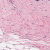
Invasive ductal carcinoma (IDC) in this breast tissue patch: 0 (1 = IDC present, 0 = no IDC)